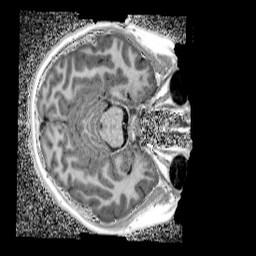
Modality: UNIT1_denoised
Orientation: axial
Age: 12
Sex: female
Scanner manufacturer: siemens
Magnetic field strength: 3 T
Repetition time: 4 s
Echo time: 0.00299 s